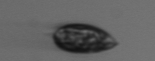
Label: Prorocentrum_triestinum